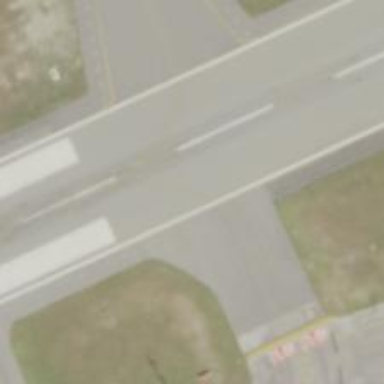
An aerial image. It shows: View of taxiway at the airport.